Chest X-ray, PA view. Patient: 58 years old, sex F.
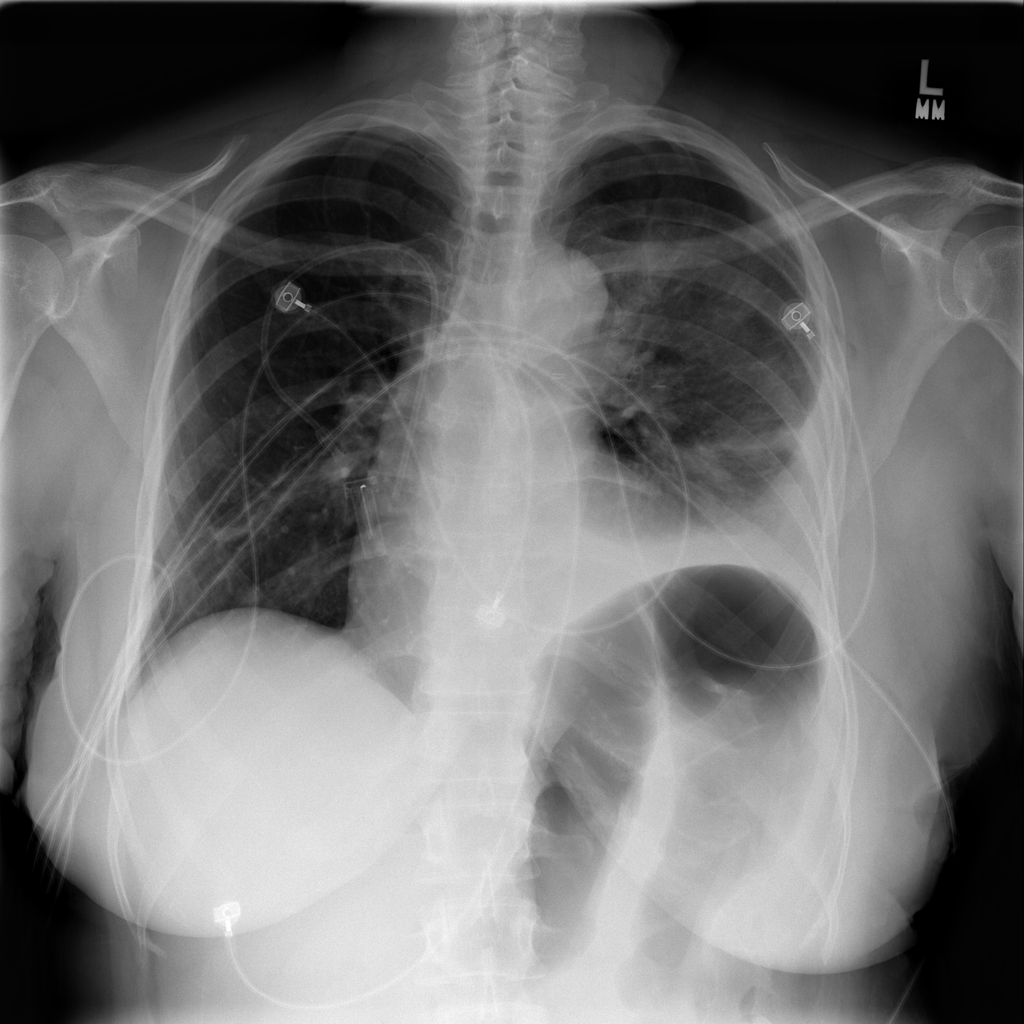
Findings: Pneumothorax